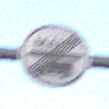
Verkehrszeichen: EndeMautpflicht
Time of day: SunriseSunset
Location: Outdoor (Nature)
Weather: Clear
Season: NotSpecified
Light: Natural